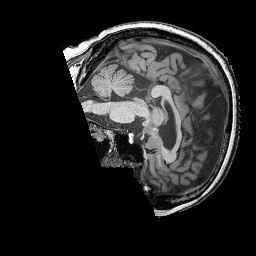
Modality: T1w
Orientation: sagittal
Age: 46
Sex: female
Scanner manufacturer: siemens
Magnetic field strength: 3 T
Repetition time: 2.25 s
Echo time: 0.00411 s